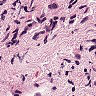
Metastatic tissue present: yes